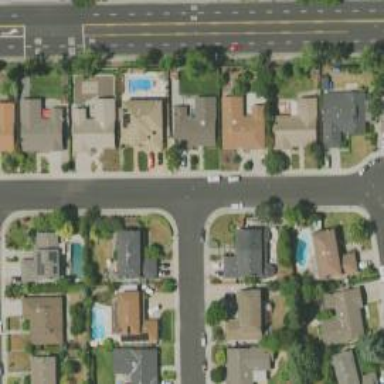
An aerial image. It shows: Residential road.